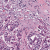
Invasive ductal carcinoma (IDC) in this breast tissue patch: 1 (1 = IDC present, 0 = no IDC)